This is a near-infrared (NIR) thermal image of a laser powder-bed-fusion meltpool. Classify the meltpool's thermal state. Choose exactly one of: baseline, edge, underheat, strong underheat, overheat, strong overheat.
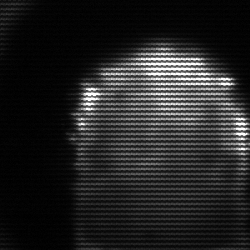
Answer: baseline